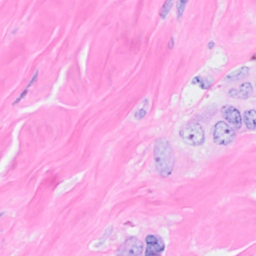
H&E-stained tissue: Breast